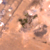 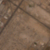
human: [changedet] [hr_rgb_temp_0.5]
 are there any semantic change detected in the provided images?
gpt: Two roads appear and the park was removed.